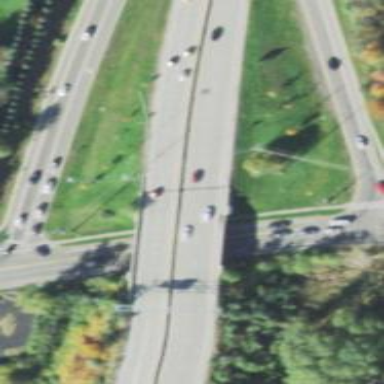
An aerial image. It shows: Primary highway bridge with asphalt surface. It is also classified as expressway.